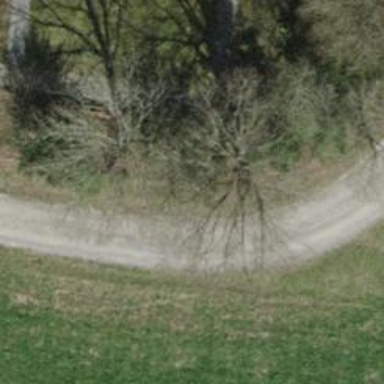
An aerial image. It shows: Gravel track with grade2 tracktype. There is no sidewalk along the track.